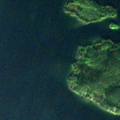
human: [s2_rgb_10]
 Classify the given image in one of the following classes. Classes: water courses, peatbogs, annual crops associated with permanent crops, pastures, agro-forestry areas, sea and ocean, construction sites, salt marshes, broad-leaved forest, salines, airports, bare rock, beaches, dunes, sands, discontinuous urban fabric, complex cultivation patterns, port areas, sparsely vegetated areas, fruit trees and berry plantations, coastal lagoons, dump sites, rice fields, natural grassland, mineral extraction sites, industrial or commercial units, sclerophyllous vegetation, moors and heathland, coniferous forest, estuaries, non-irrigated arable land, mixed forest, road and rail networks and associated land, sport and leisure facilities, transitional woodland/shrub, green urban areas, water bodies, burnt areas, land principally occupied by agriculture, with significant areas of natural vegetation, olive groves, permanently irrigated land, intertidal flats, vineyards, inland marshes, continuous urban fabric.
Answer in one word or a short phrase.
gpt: coniferous forest, water bodies